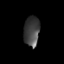
Tissue: lung
Cell type: T cells
Senescence score: 0.2375
Nuclear area (px): 466
Mean DAPI intensity: 65.884